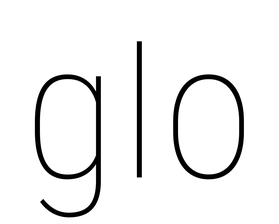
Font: Roboto_Condensed_Thin